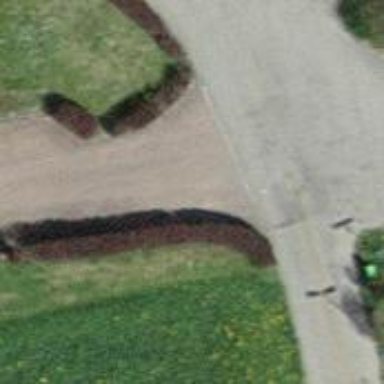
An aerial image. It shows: Hedge acting as barrier.